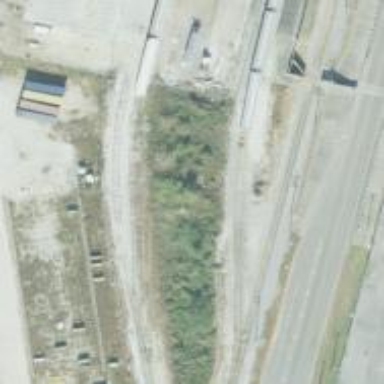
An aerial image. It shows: Railway spur service.